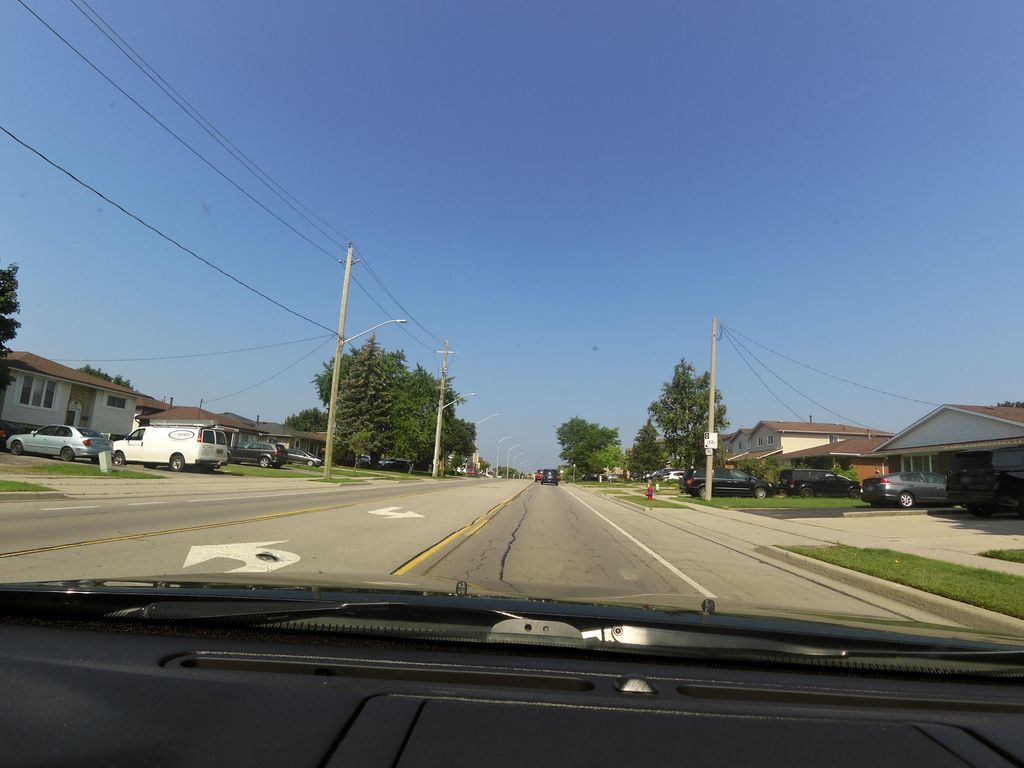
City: hamilton